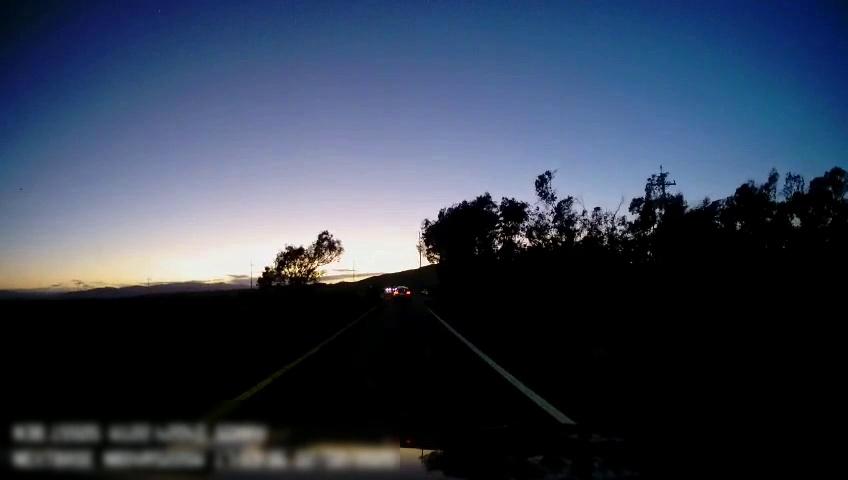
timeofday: Dusk/Dawn/Twilight
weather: Other
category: Drivable Space
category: Vehicles | Car
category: Lanes | Current Lane
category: Lanes | Current Lane